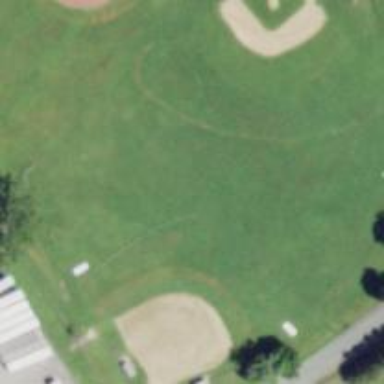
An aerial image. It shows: Baseball pitch for leisure and sports activities.